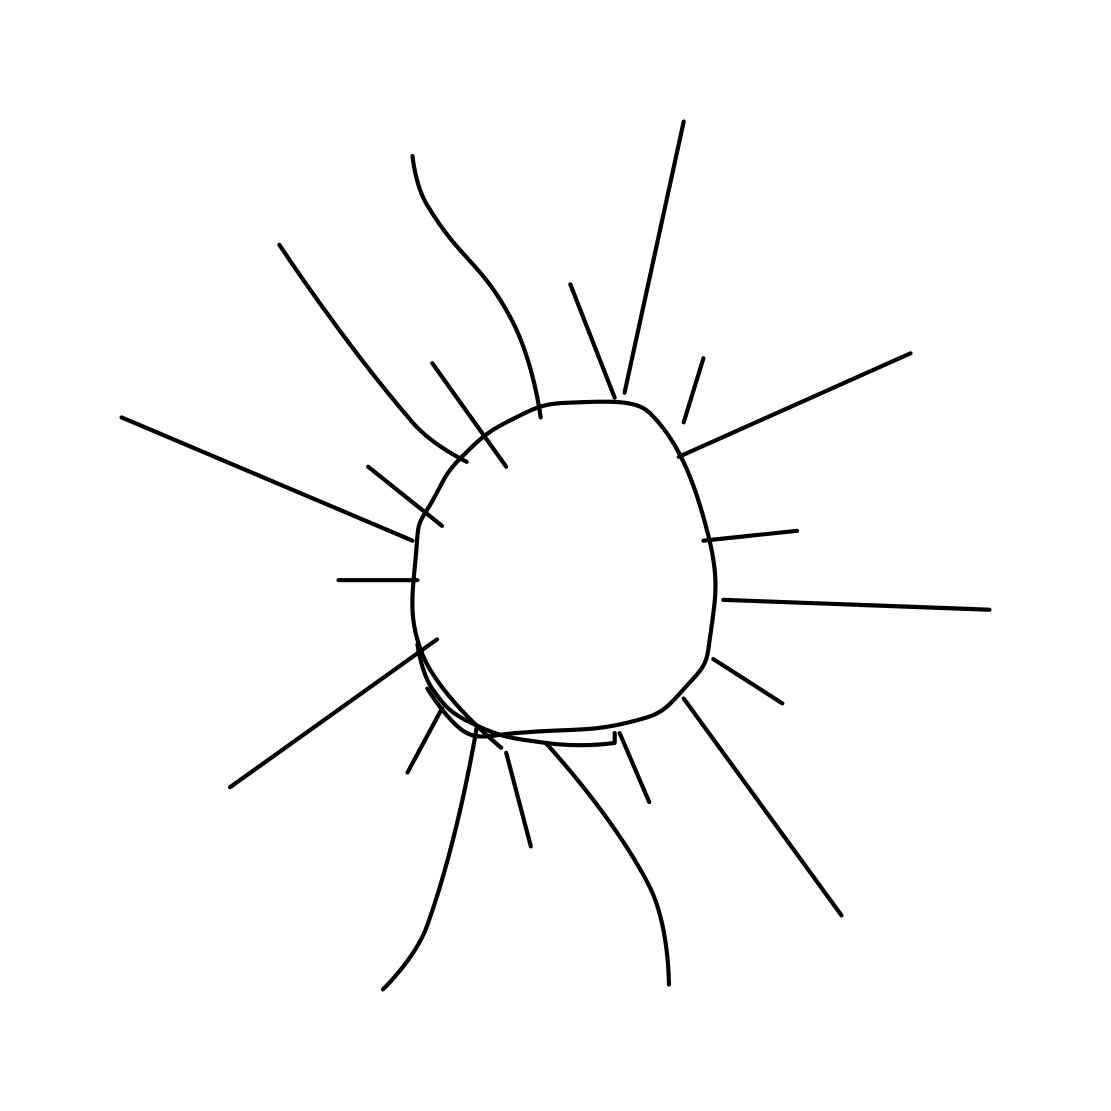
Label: sun